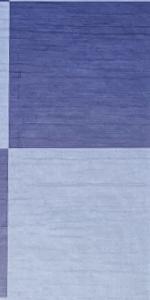
Label: Empty